RGB frame:
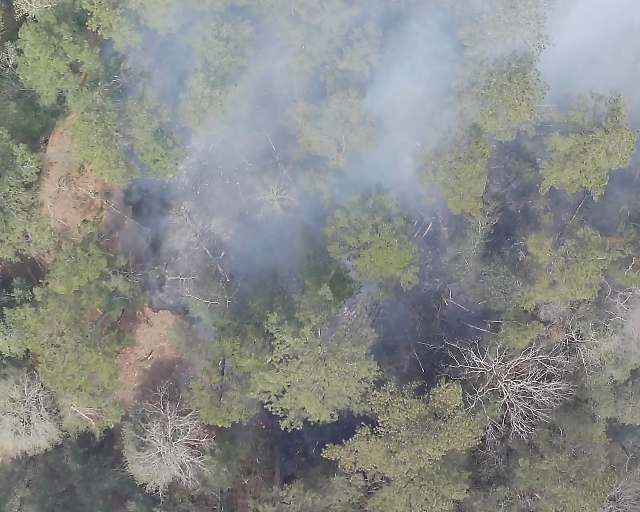
Thermal frame:
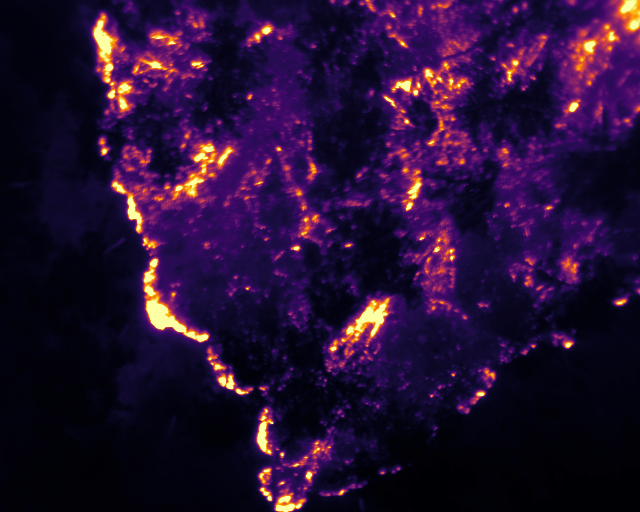
Captured: 2026-02-26 03:09:10
Pixels at or above 80 °C: 24595 (fraction of frame: 0.07506)